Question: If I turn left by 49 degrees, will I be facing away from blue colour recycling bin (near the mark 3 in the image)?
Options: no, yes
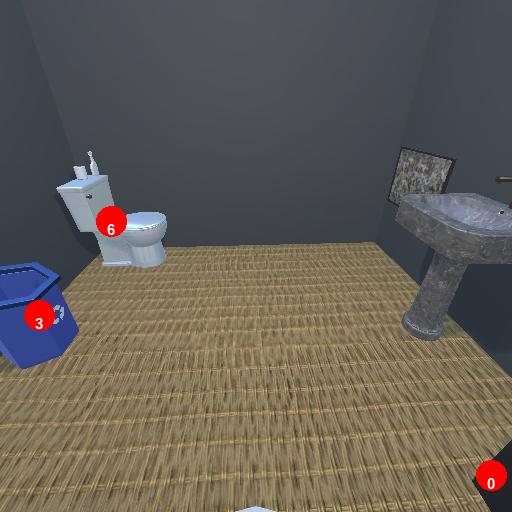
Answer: no